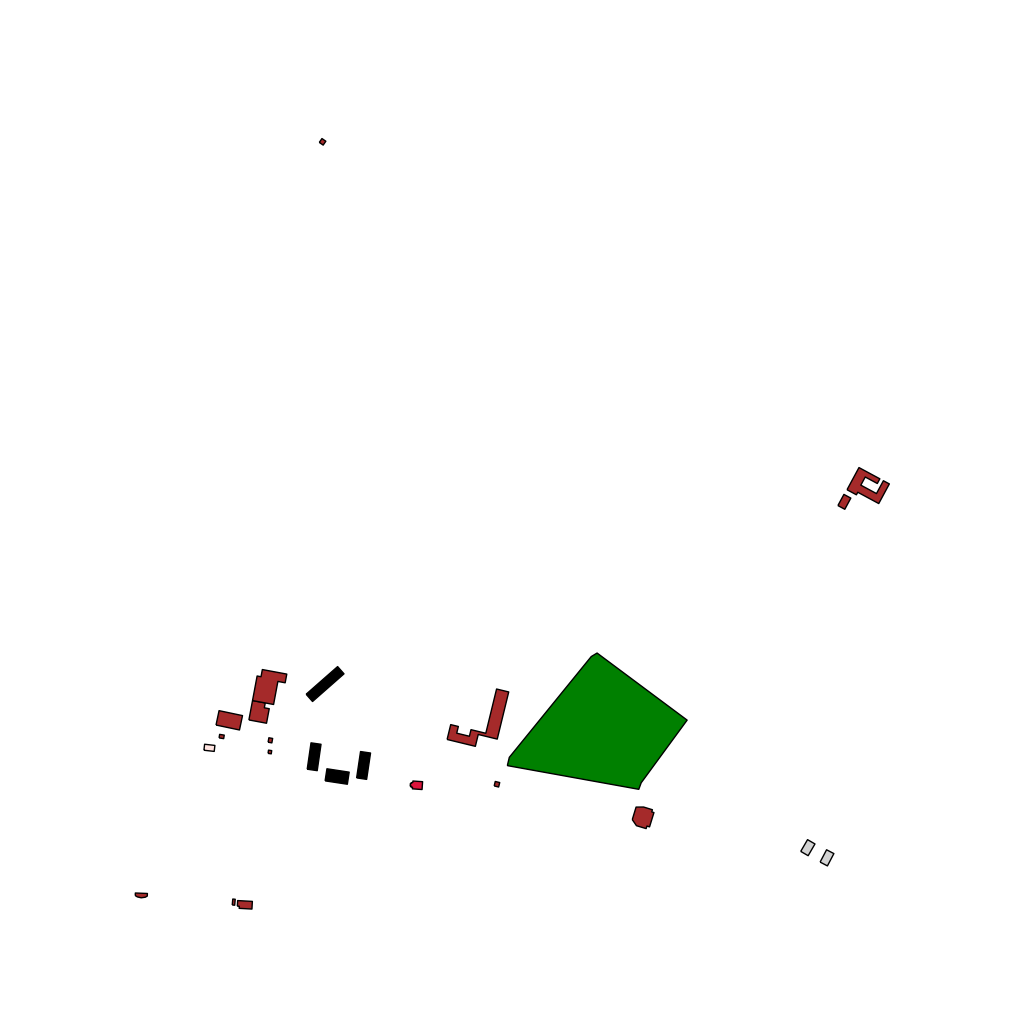
Tags: overhead vector_map, business, recreation, residential, special, soviet, individual_rise, low_rise, density_1, Building, Church, Facility, Gas, Museum, Park, 1.0 km²